На концах лёгкой спицы длины $L$ закреплены два одинаковых маленьких металлических шарика (см. рисунок). Спицу поставили на подставку ширины $l \ll L$ так, что её середина оказалась над серединой подставки, и отклонили на небольшой угол $\varphi_{0} \ll 1$.
Определите период малых колебаний спицы, если при переходе спицы с одного ребра на другое потери энергии пренебрежимо малы, а спица от подставки не отрывается и не проскальзывает.
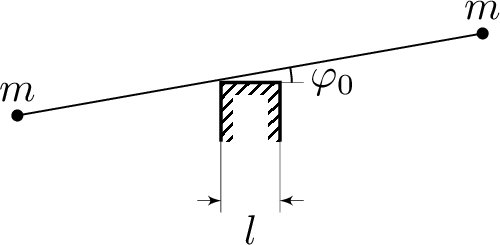
Решение: Рассмотрим вращение спицы вокруг левого края подставки. Кинетическая энергия системы равна сумме кинетических энергий шариков: $$ K=\frac{m}{2}\left(\frac{L-l}{2}\right)^{2} \dot{\varphi}^{2}+\frac{m}{2}\left(\frac{L+l}{2}\right)^{2} \dot{\varphi}^{2}=\frac{m\left(L^{2}+l^{2}\right)}{4} \dot{\varphi}^{2} \approx \frac{m L^{2}}{4} \dot{\varphi}^{2}. $$ Потенциальная энергия системы: $$ \Pi=-m g\left(\frac{L-l}{2}\right) \varphi+m g\left(\frac{L+l}{2}\right) \varphi=m g l \varphi . $$ Механическая энергия системы сохраняется, поэтому $$ \dot{K}+\dot{\Pi}=\frac{m L^{2}}{2} \ddot{\varphi} \dot{\varphi}+m g l \dot{\varphi}=0. $$ Сократив это уравнение на $\dot{\varphi}$ (решение $\dot{\varphi}=0$ нас не интересует), получим уравнение равноускоренного движения: $$ \ddot{\varphi}=-\frac{2 g l}{L^{2}}. $$ Время $\tau$, за которое спица вернётся в горизонтальное положение, найдём из условия: $$ \frac{\ddot{\varphi} \tau^{2}}{2}=-\varphi_{0}, \quad \text { откуда, } \quad \tau=\sqrt{\frac{\varphi_{0}}{g l}} L . $$ После того, как спица вернётся в горизонтальное положение, она начнёт движение относительно правого угла подставки, затем снова относительно левого и так далее. Период такого движения $$ T=4 \tau=4 L \sqrt{\frac{\varphi_{0}}{g l}}. $$
Ответ: $$ T=4 L \sqrt{\frac{\varphi_{0}}{g l}}. $$
Темы:
T, Механика, Частота колебаний, Колебания, Всероссийские